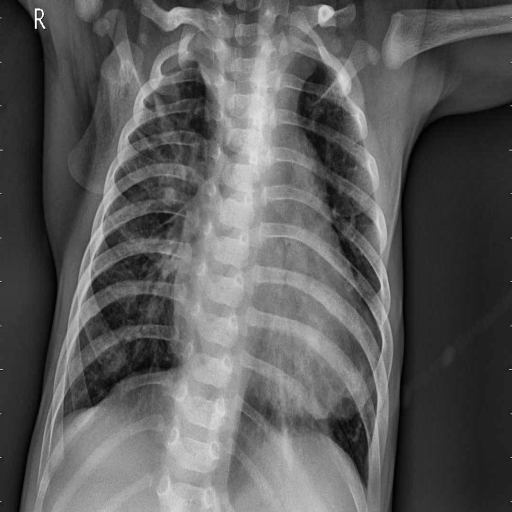
Finding: PNEUMONIA